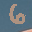
Label: 6